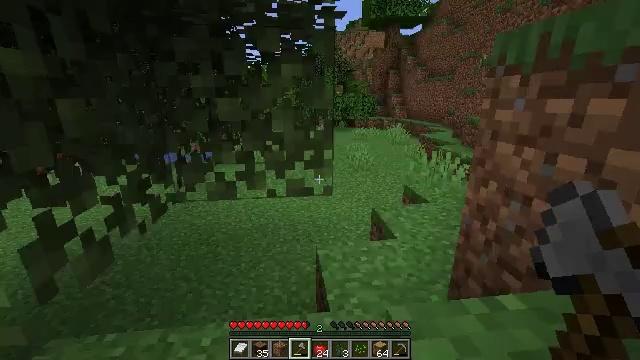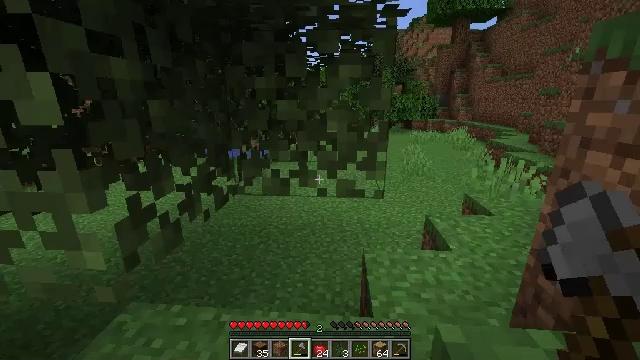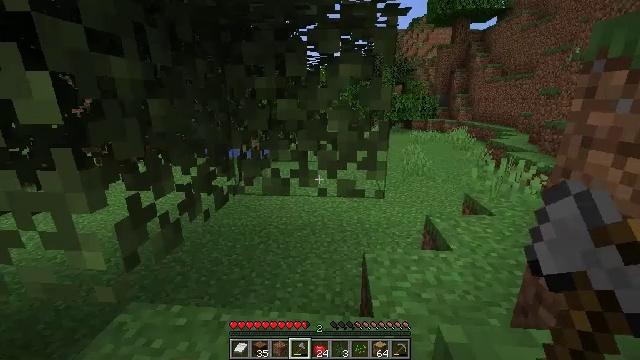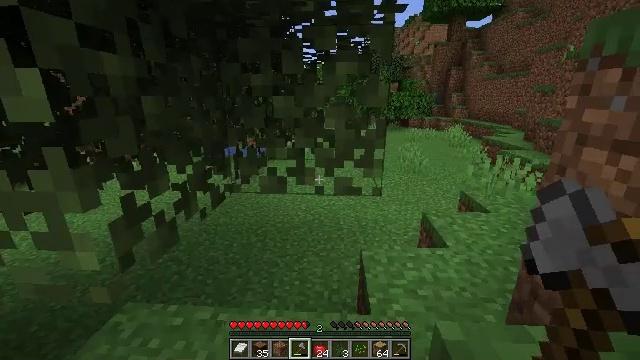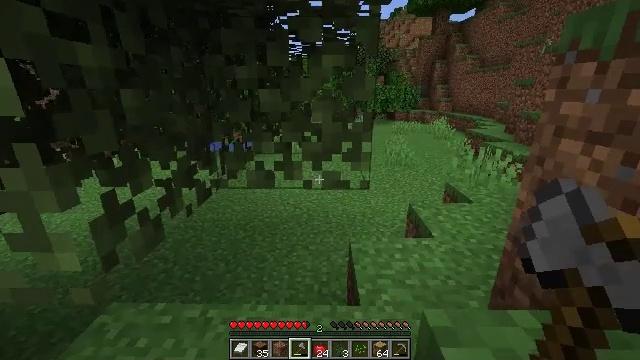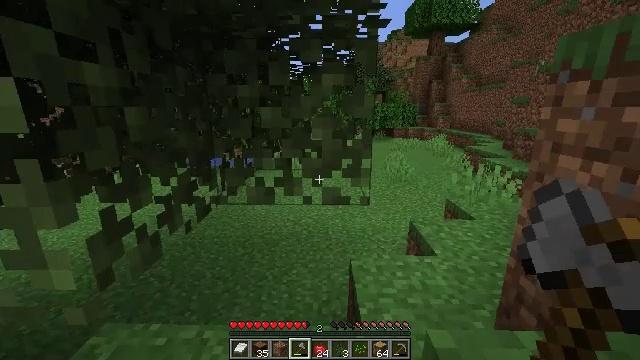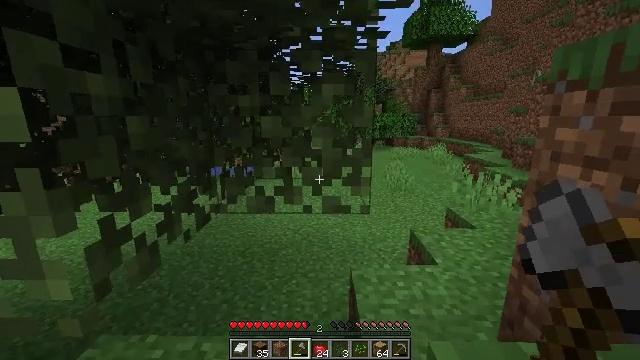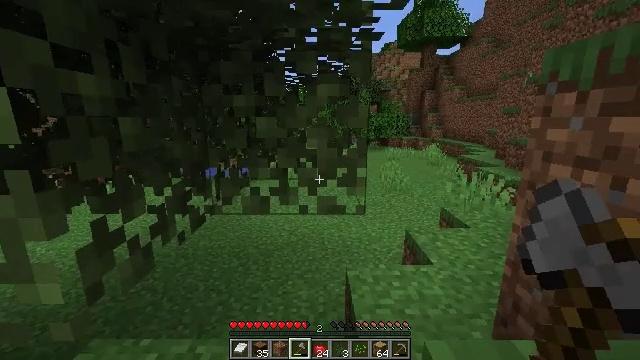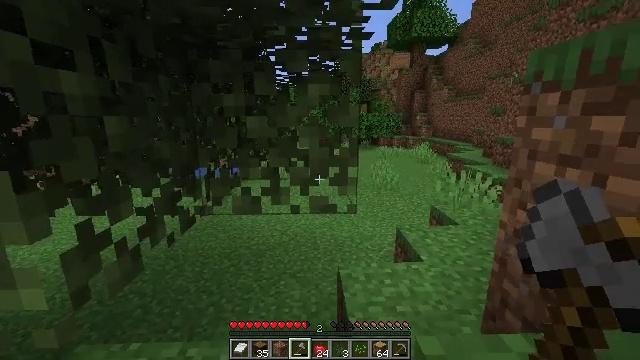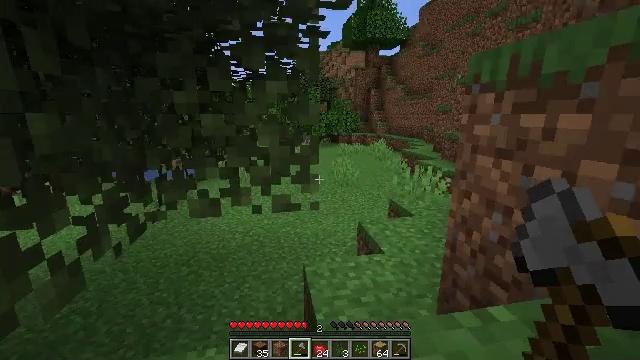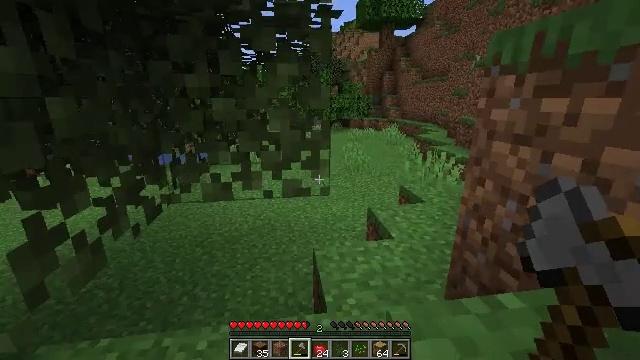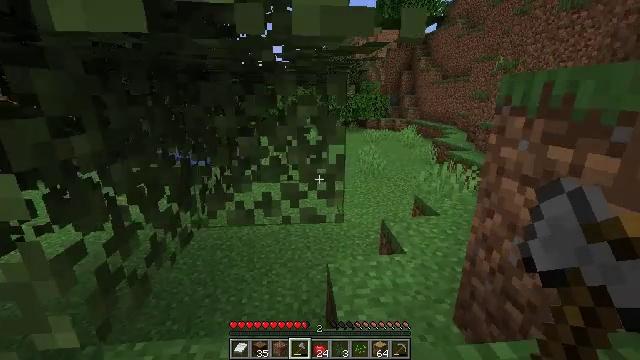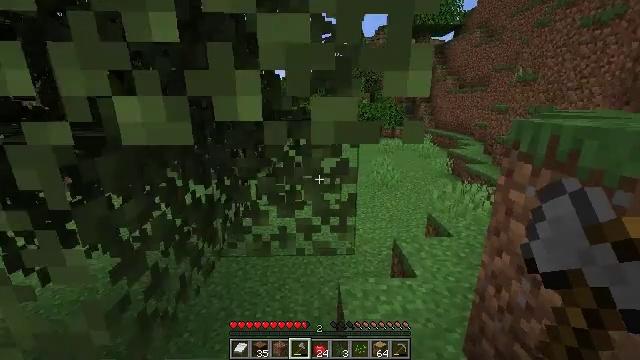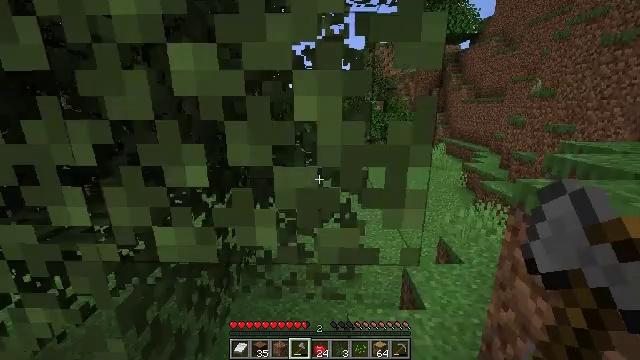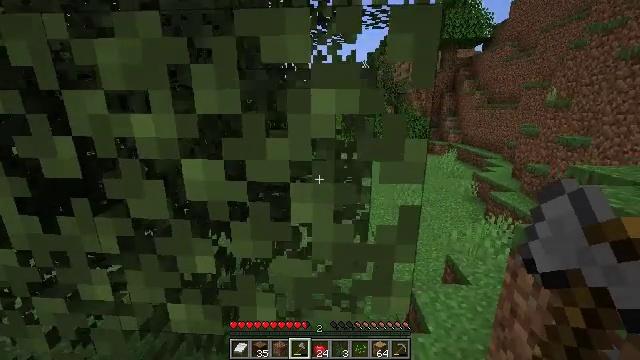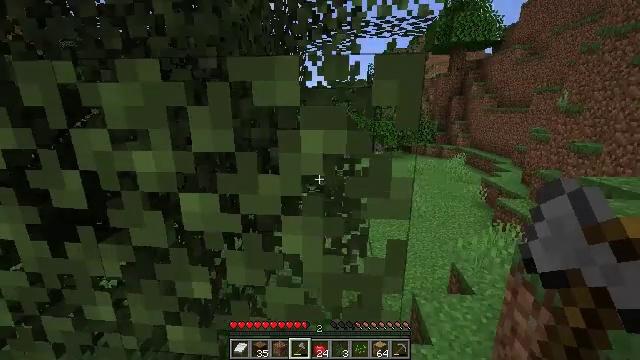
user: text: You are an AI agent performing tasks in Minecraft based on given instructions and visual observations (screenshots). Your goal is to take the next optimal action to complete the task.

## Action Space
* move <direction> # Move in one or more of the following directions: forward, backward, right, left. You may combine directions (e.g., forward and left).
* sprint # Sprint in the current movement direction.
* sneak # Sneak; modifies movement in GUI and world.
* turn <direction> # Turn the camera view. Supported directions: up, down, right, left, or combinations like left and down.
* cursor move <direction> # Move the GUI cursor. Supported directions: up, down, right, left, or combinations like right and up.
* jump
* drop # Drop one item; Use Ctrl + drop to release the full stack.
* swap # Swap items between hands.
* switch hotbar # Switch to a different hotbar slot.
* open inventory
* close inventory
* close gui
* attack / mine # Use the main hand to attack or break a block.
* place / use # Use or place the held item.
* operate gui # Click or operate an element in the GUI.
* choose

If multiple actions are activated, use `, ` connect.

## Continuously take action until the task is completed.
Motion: motion action
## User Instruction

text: Harvest birch leaves for decorations.
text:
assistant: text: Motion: move right, turn left
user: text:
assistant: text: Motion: move right
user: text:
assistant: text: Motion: no_op
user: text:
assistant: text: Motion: turn right and down
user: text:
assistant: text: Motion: turn up
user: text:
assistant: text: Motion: turn up
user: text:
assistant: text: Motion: turn right
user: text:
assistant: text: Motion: turn right
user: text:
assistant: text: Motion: turn right
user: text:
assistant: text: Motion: turn left and down
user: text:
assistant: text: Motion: move back, turn left, jump
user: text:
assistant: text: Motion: move back and move right, turn left and up, jump
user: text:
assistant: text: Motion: move back and move right, turn left, jump
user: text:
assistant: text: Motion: move back and move right, turn left, jump
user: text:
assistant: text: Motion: move back and move right, turn left, jump
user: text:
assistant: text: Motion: move back and move right, turn left
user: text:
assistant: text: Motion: move back and move right, turn left
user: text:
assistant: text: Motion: move back and move right, turn left and up
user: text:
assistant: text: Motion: move right, turn left and up
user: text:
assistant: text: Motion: turn left and up, attack / mine
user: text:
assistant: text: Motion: turn left and up, attack / mine
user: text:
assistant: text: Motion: turn left and up, attack / mine
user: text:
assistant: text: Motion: turn left, attack / mine
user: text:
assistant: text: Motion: attack / mine
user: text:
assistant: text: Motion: attack / mine
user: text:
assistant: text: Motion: attack / mine
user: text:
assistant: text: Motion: attack / mine
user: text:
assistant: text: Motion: attack / mine
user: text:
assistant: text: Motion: attack / mine
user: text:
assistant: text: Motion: attack / mine